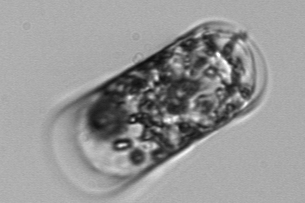
Label: Guinardia_flaccida